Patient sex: M
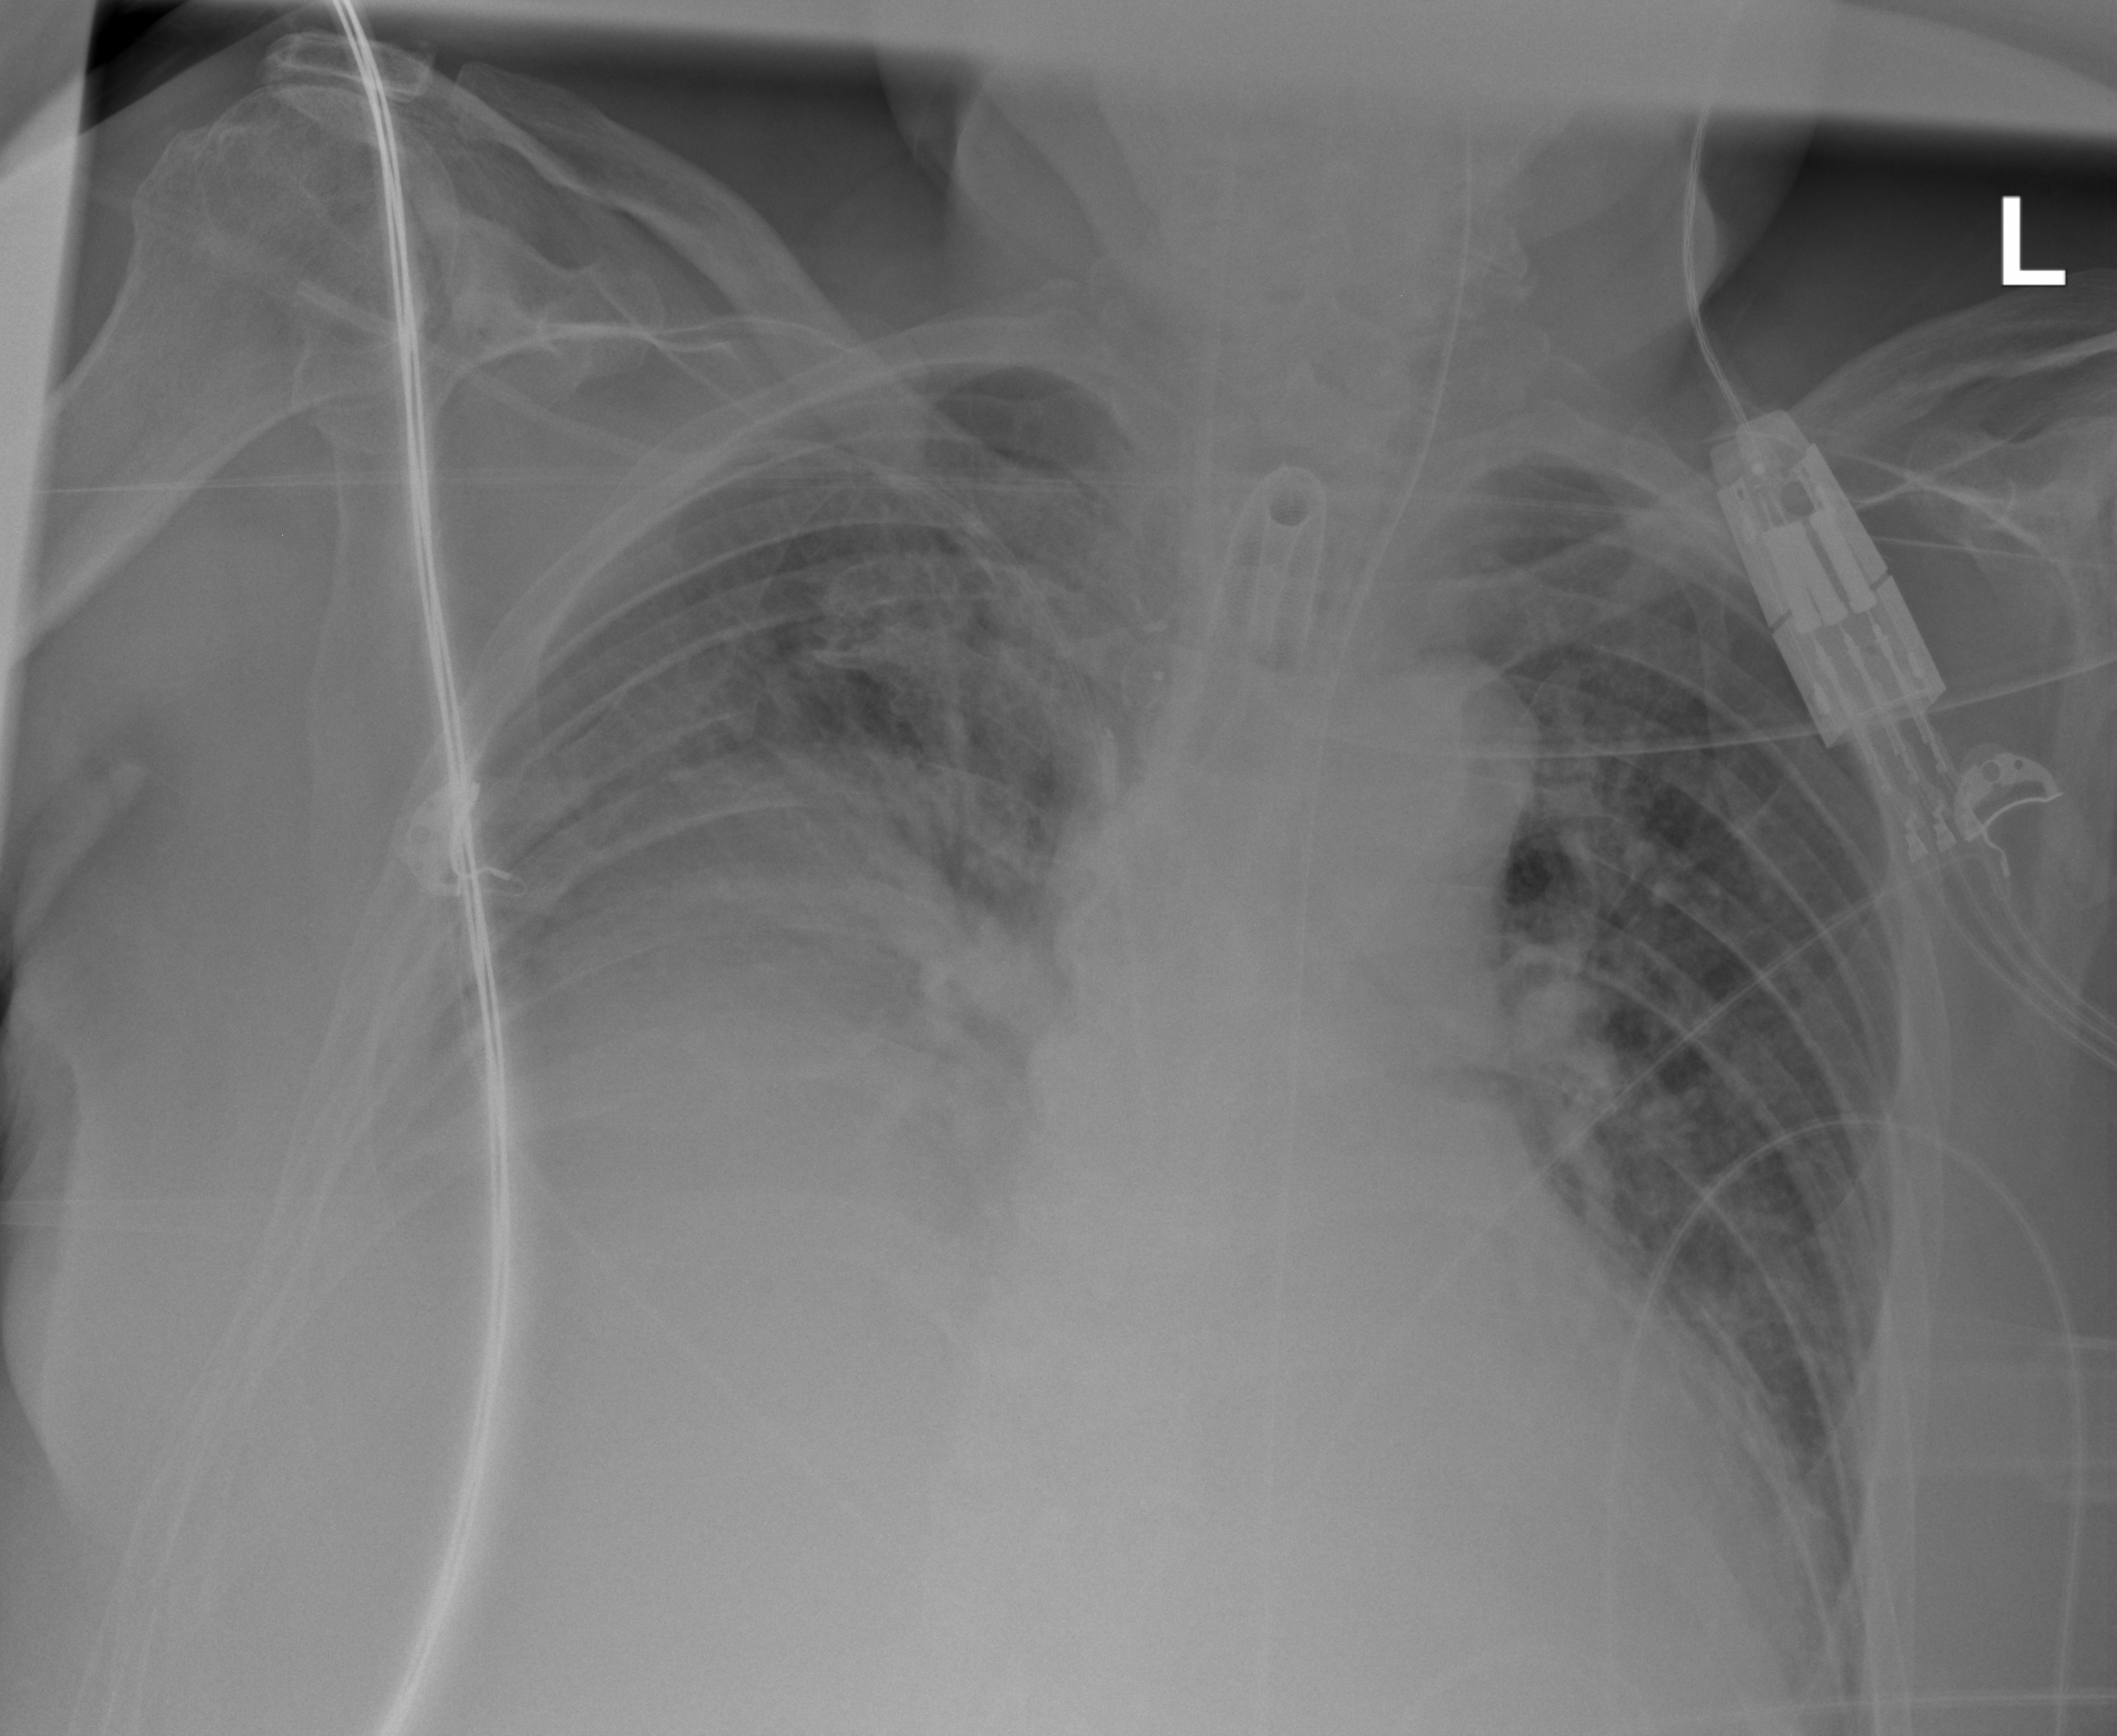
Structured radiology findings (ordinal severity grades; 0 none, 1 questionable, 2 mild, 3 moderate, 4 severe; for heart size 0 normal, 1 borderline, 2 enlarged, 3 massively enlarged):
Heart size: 1
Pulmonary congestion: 2
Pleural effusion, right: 3
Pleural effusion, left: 2
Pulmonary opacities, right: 1
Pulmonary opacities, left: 1
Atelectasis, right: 3
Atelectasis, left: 2